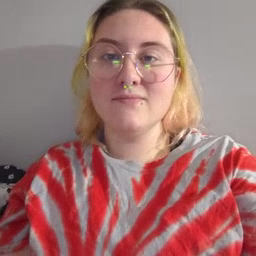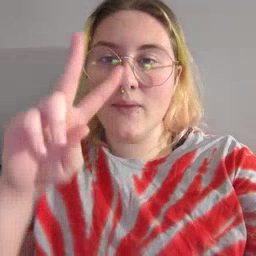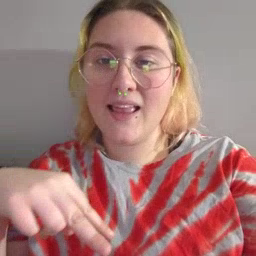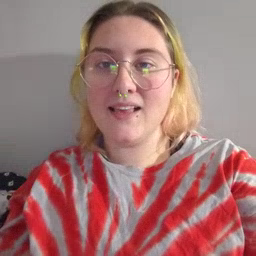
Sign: read